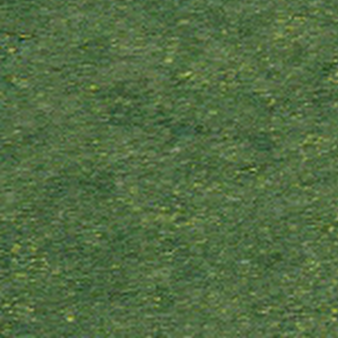
Label: other